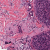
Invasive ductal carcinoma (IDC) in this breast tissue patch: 0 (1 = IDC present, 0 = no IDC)